Question: I am trying to get 2 columns; the left column with an image and the right column with the text belonging to the image.
I use the 'img-circle' class for each image. I want the images to be vertically aligned, however the image seems to show up in its own way.
What is the best method to get 2 columns with about 10 rows, where the first column has an image and the second column contains the text, belonging to the image?

'''
<div class="col-md-3">
<img src="assets/images/openhaard_smart_px200_P3150849.jpg" class="img-circle pull-left" width="65" height="65">
</div>
<div class="col-md-9">
<h2>Ontvangst bij de openhaard</h2>
<p>Voel direct de warme gastvrijheid wanneer uw persoonlijke gastvrouw de dag door neemt.</p>
</div>
<div class="col-md-3">
<img src="assets/images/gezichtsbehandeling400px_76174604.jpg" class="img-circle" width="65" height="65"></div>
<div class="col-md-9">
<h2>Gezichtsbehandeling</h2>
<p>Zeer uitgebreide 75 minuten durende gezichts- en decolete behandeling in luxe ruime salons
</div>
'''
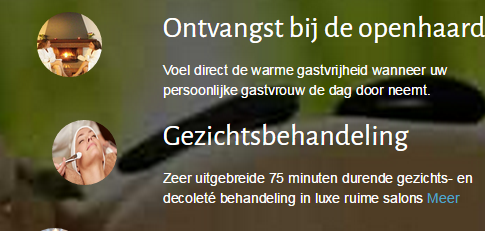
Answer: There is an error in the code, what causes the dis-alignment
in the first image the class
'''
class="img-circle pull-left"
'''
is used
in the second image
'''
class="img-circle"
'''
this will cause that the first picture is pulled left and the other is centred.